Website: walmart
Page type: cart
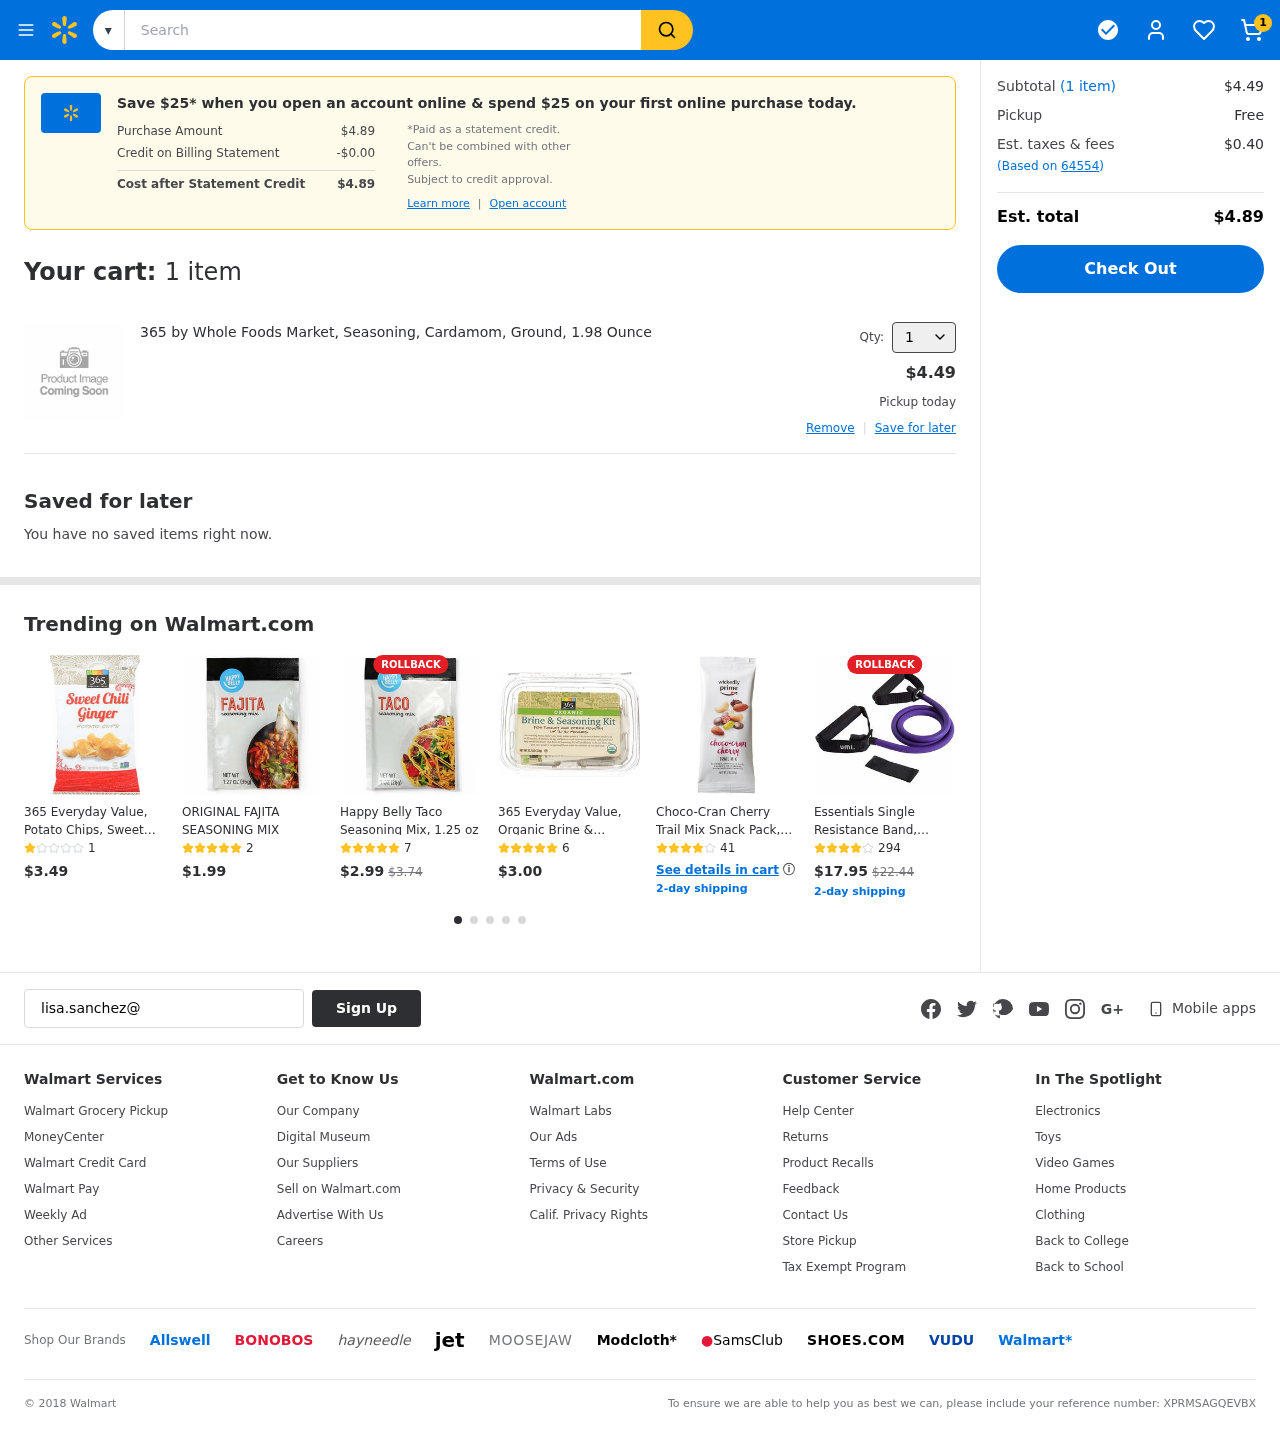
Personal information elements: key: PII_EMAIL
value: lisa.sanchez@yahoo.com
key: PII_POSTCODE
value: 64554
Product elements: key: PRODUCT1_NAME
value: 365 by Whole Foods Market, Seasoning, Cardamom, Ground, 1.98 Ounce
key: PRODUCT1_PRICE
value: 4.49
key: PRODUCT1_QUANTITY
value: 1
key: PRODUCT2_NAME
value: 365 Everyday Value, Potato Chips, Sweet Chili Ginger, 10 oz
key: PRODUCT2_NUM_RATINGS
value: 1
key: PRODUCT2_PRICE
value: $3.49
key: PRODUCT3_NAME
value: ORIGINAL FAJITA SEASONING MIX
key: PRODUCT3_NUM_RATINGS
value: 2
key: PRODUCT3_PRICE
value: $1.99
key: PRODUCT4_NAME
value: Happy Belly Taco Seasoning Mix, 1.25 oz
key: PRODUCT4_NUM_RATINGS
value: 7
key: PRODUCT4_PRICE
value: $2.99
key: PRODUCT4_ORIGINAL_PRICE
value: $3.74
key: PRODUCT5_NAME
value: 365 Everyday Value, Organic Brine & Seasoning Kit, 13.2 oz
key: PRODUCT5_NUM_RATINGS
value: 6
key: PRODUCT5_PRICE
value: $3.00
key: PRODUCT6_NAME
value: Choco-Cran Cherry Trail Mix Snack Pack, 1.5oz single serve (Pack of 300)
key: PRODUCT6_NUM_RATINGS
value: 41
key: PRODUCT7_NAME
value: Essentials Single Resistance Band, Exercise Tube - With Door Anchor and Manual, For Resistance Train
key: PRODUCT7_NUM_RATINGS
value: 294
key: PRODUCT7_PRICE
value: $17.95
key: PRODUCT7_ORIGINAL_PRICE
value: $22.44
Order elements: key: ORDER_NUM_ITEMS
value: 1
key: ORDER_TOTAL
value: $4.89
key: ORDER_NUM_ITEMS
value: (1 item)
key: ORDER_NUM_ITEMS
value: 1 item
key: ORDER_SUBTOTAL
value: $4.49
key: ORDER_TAX
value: $0.40
Search elements: key: HEADER_SEARCH
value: Search